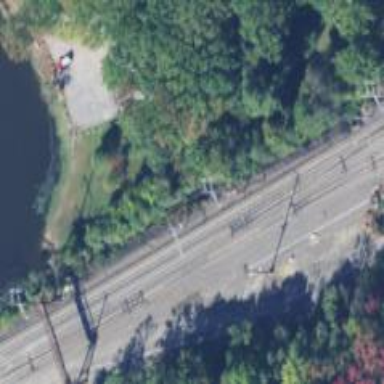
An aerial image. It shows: Railway track with contact lines for electrification.